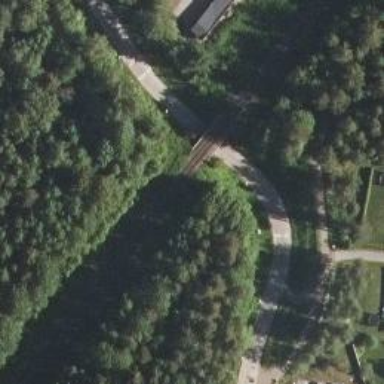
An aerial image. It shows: Continuous rail bridge crossing over railroad tracks.